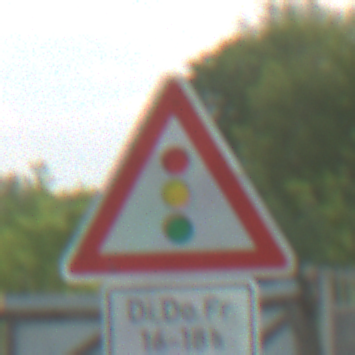
Verkehrszeichen: Lichtzeichenanlage
Zusatzzeichen unten: ZeitangabenMitBeschraenkungAufWochentage3
Umgebung: Outdoor, Nature
Tageszeit: MorningAfternoon
Wetter: PartlyCloudy
Licht: Natural
Jahreszeit: NotSpecified
Kontrast: HighContrast